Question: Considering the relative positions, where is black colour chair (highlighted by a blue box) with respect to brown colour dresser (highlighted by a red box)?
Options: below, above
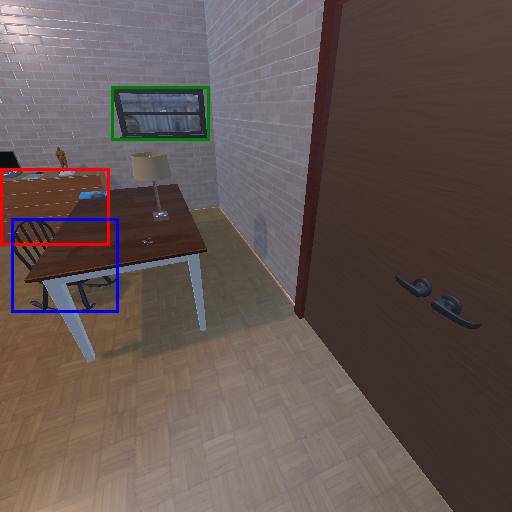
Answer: below